Fundus camera: canon
Shooting center: optic_disc
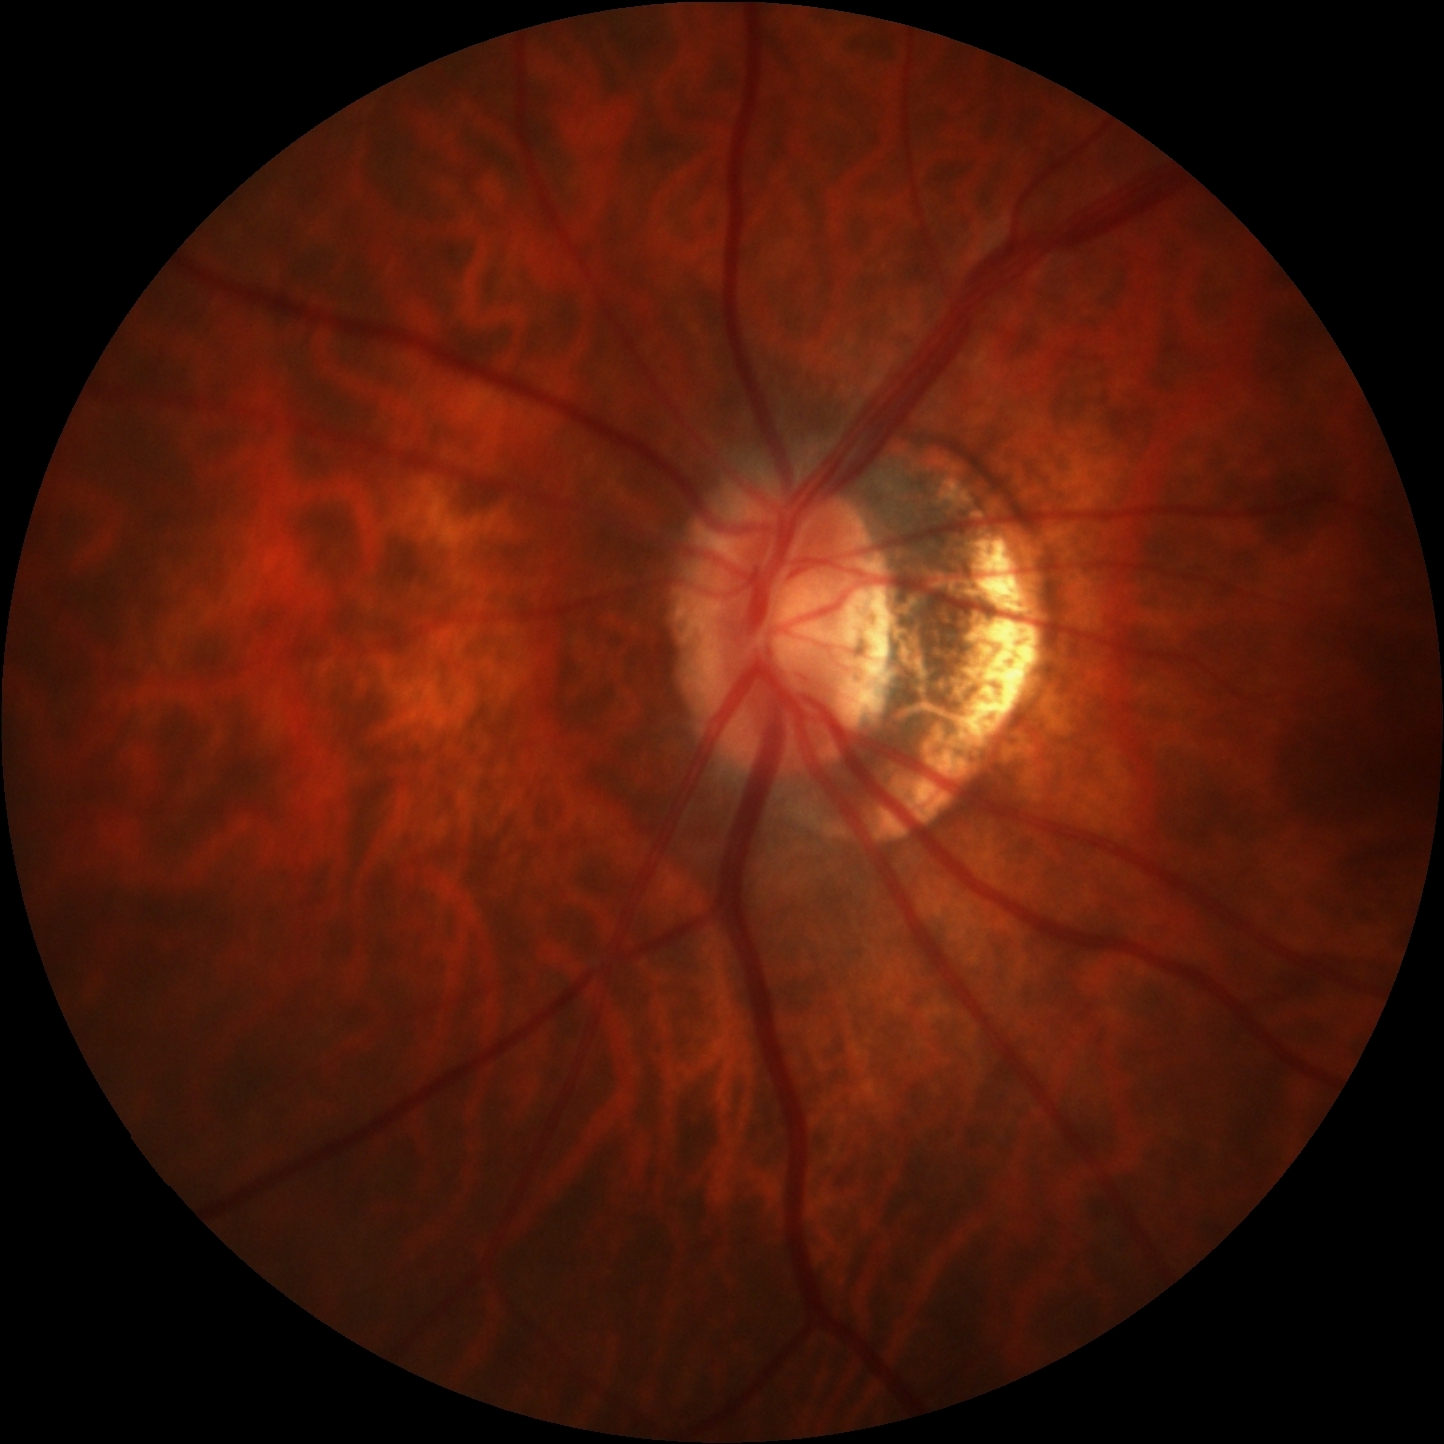
Pathologic myopia: yes
Patchy retinal atrophy: present
Retinal detachment: absent